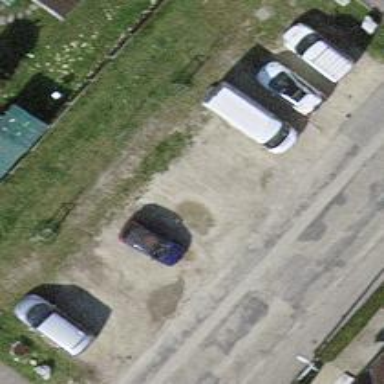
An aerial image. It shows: Street side parking area.